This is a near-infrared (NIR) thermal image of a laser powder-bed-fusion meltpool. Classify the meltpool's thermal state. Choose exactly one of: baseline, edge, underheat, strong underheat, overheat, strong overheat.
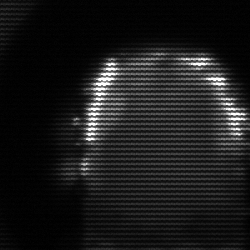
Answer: baseline